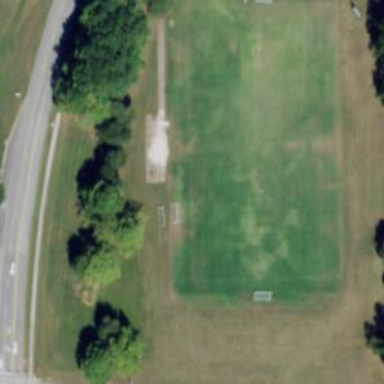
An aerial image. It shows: Soccer pitch for leisureland activities.